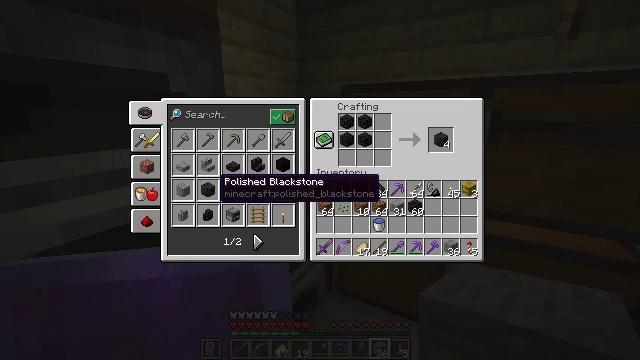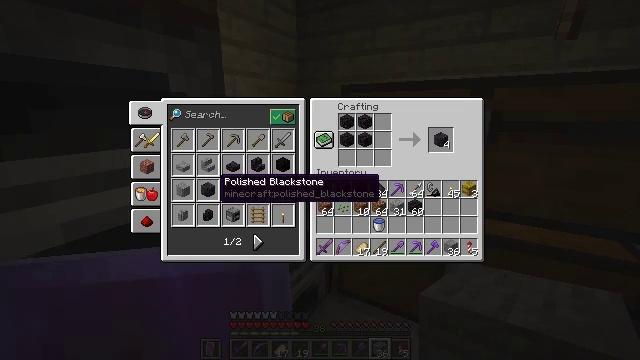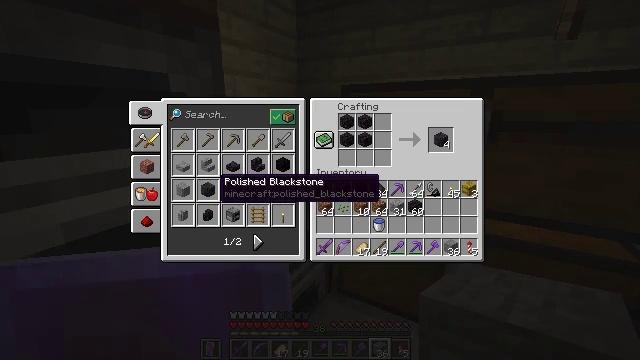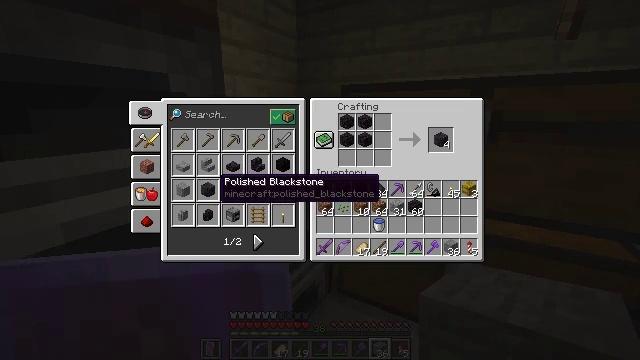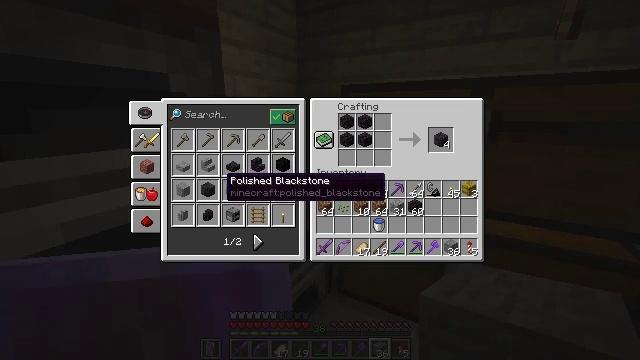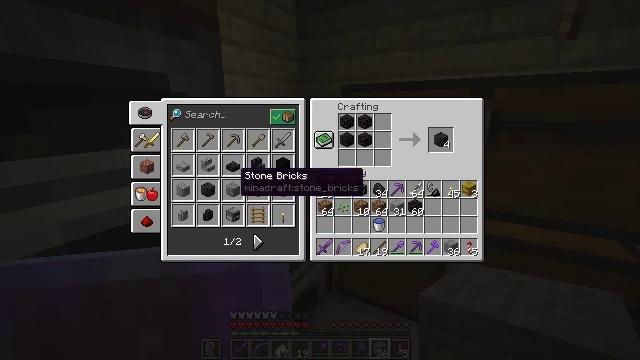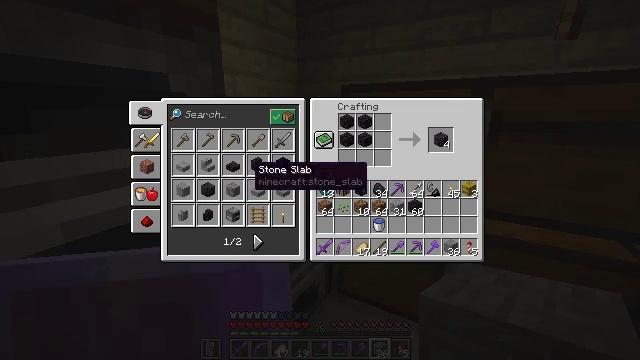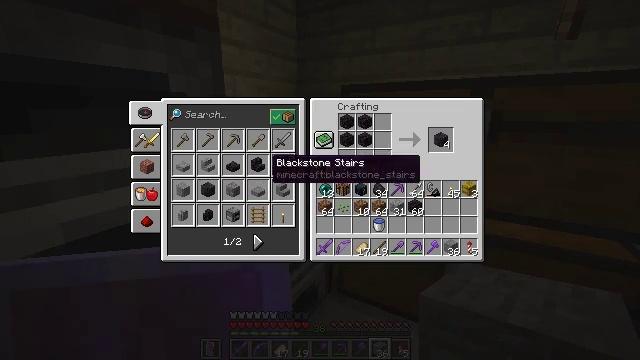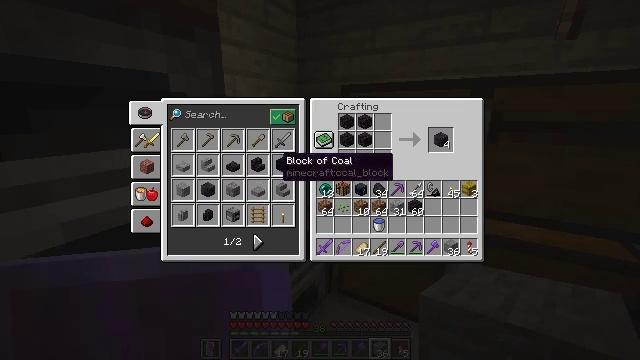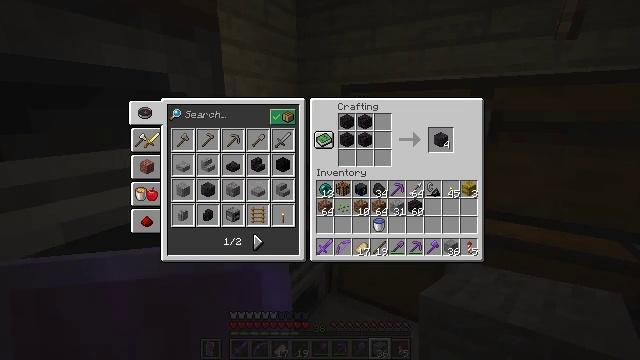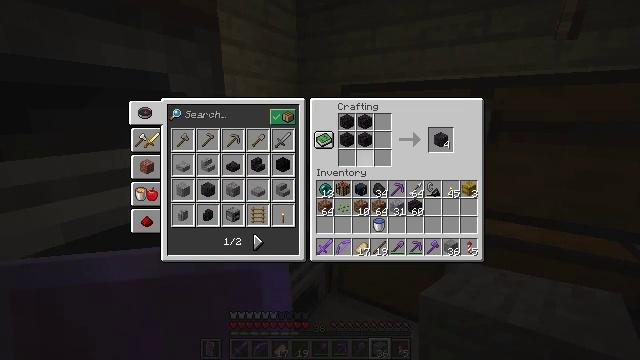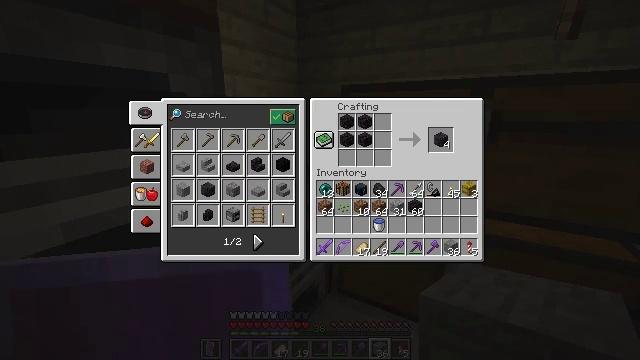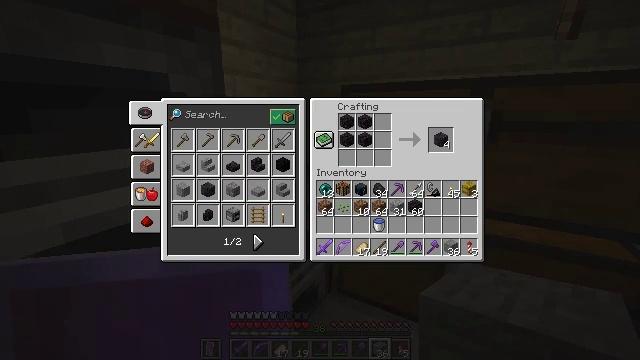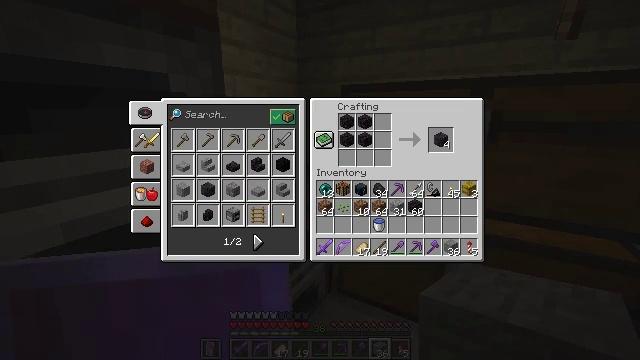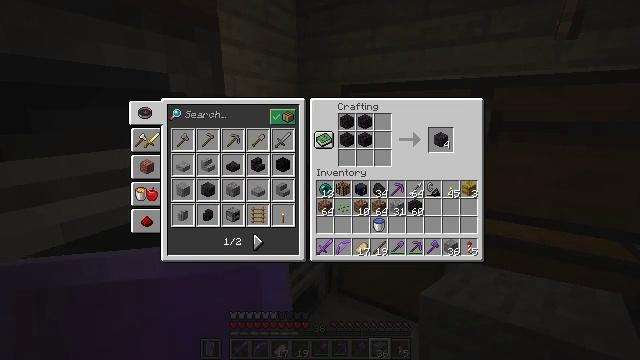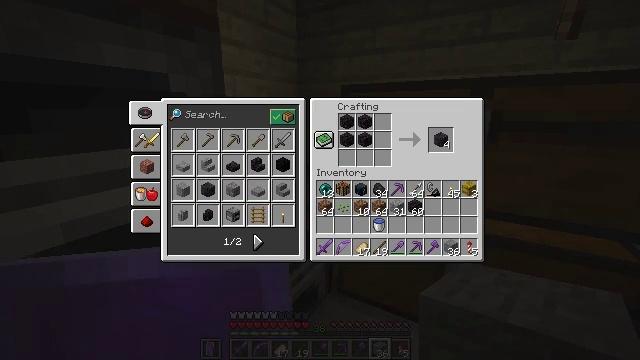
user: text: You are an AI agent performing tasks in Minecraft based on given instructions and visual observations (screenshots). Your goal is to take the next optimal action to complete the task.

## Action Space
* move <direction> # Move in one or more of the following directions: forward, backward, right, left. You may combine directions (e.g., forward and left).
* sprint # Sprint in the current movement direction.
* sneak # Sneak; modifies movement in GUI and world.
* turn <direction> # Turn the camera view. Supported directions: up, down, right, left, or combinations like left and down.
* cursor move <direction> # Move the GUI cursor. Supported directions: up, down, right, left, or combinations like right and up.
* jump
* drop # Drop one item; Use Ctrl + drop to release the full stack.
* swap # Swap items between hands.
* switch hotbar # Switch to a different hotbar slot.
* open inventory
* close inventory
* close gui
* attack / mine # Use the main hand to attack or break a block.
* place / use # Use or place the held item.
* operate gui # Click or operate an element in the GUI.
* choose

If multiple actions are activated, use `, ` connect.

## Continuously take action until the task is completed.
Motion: motion action
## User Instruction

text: Open the crafting table to create polished blackstone bricks.
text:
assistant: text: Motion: no_op
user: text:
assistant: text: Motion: no_op
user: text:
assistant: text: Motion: no_op
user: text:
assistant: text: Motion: no_op
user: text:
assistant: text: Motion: turn right
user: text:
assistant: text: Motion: turn right
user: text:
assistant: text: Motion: turn right
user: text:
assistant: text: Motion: turn right
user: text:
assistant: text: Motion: turn right
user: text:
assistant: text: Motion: turn right and up
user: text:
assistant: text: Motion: turn right
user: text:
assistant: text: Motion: turn right
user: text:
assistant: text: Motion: no_op
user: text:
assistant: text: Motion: no_op
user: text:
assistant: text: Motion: no_op
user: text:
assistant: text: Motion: no_op
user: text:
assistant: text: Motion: no_op
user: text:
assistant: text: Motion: no_op
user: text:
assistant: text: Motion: no_op
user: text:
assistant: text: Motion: no_op
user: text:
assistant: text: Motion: no_op
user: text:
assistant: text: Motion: no_op
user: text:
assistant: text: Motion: no_op
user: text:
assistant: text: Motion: no_op
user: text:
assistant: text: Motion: no_op
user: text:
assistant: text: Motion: no_op
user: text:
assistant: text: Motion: no_op
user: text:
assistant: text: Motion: no_op
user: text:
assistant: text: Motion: no_op
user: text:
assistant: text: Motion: no_op